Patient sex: M
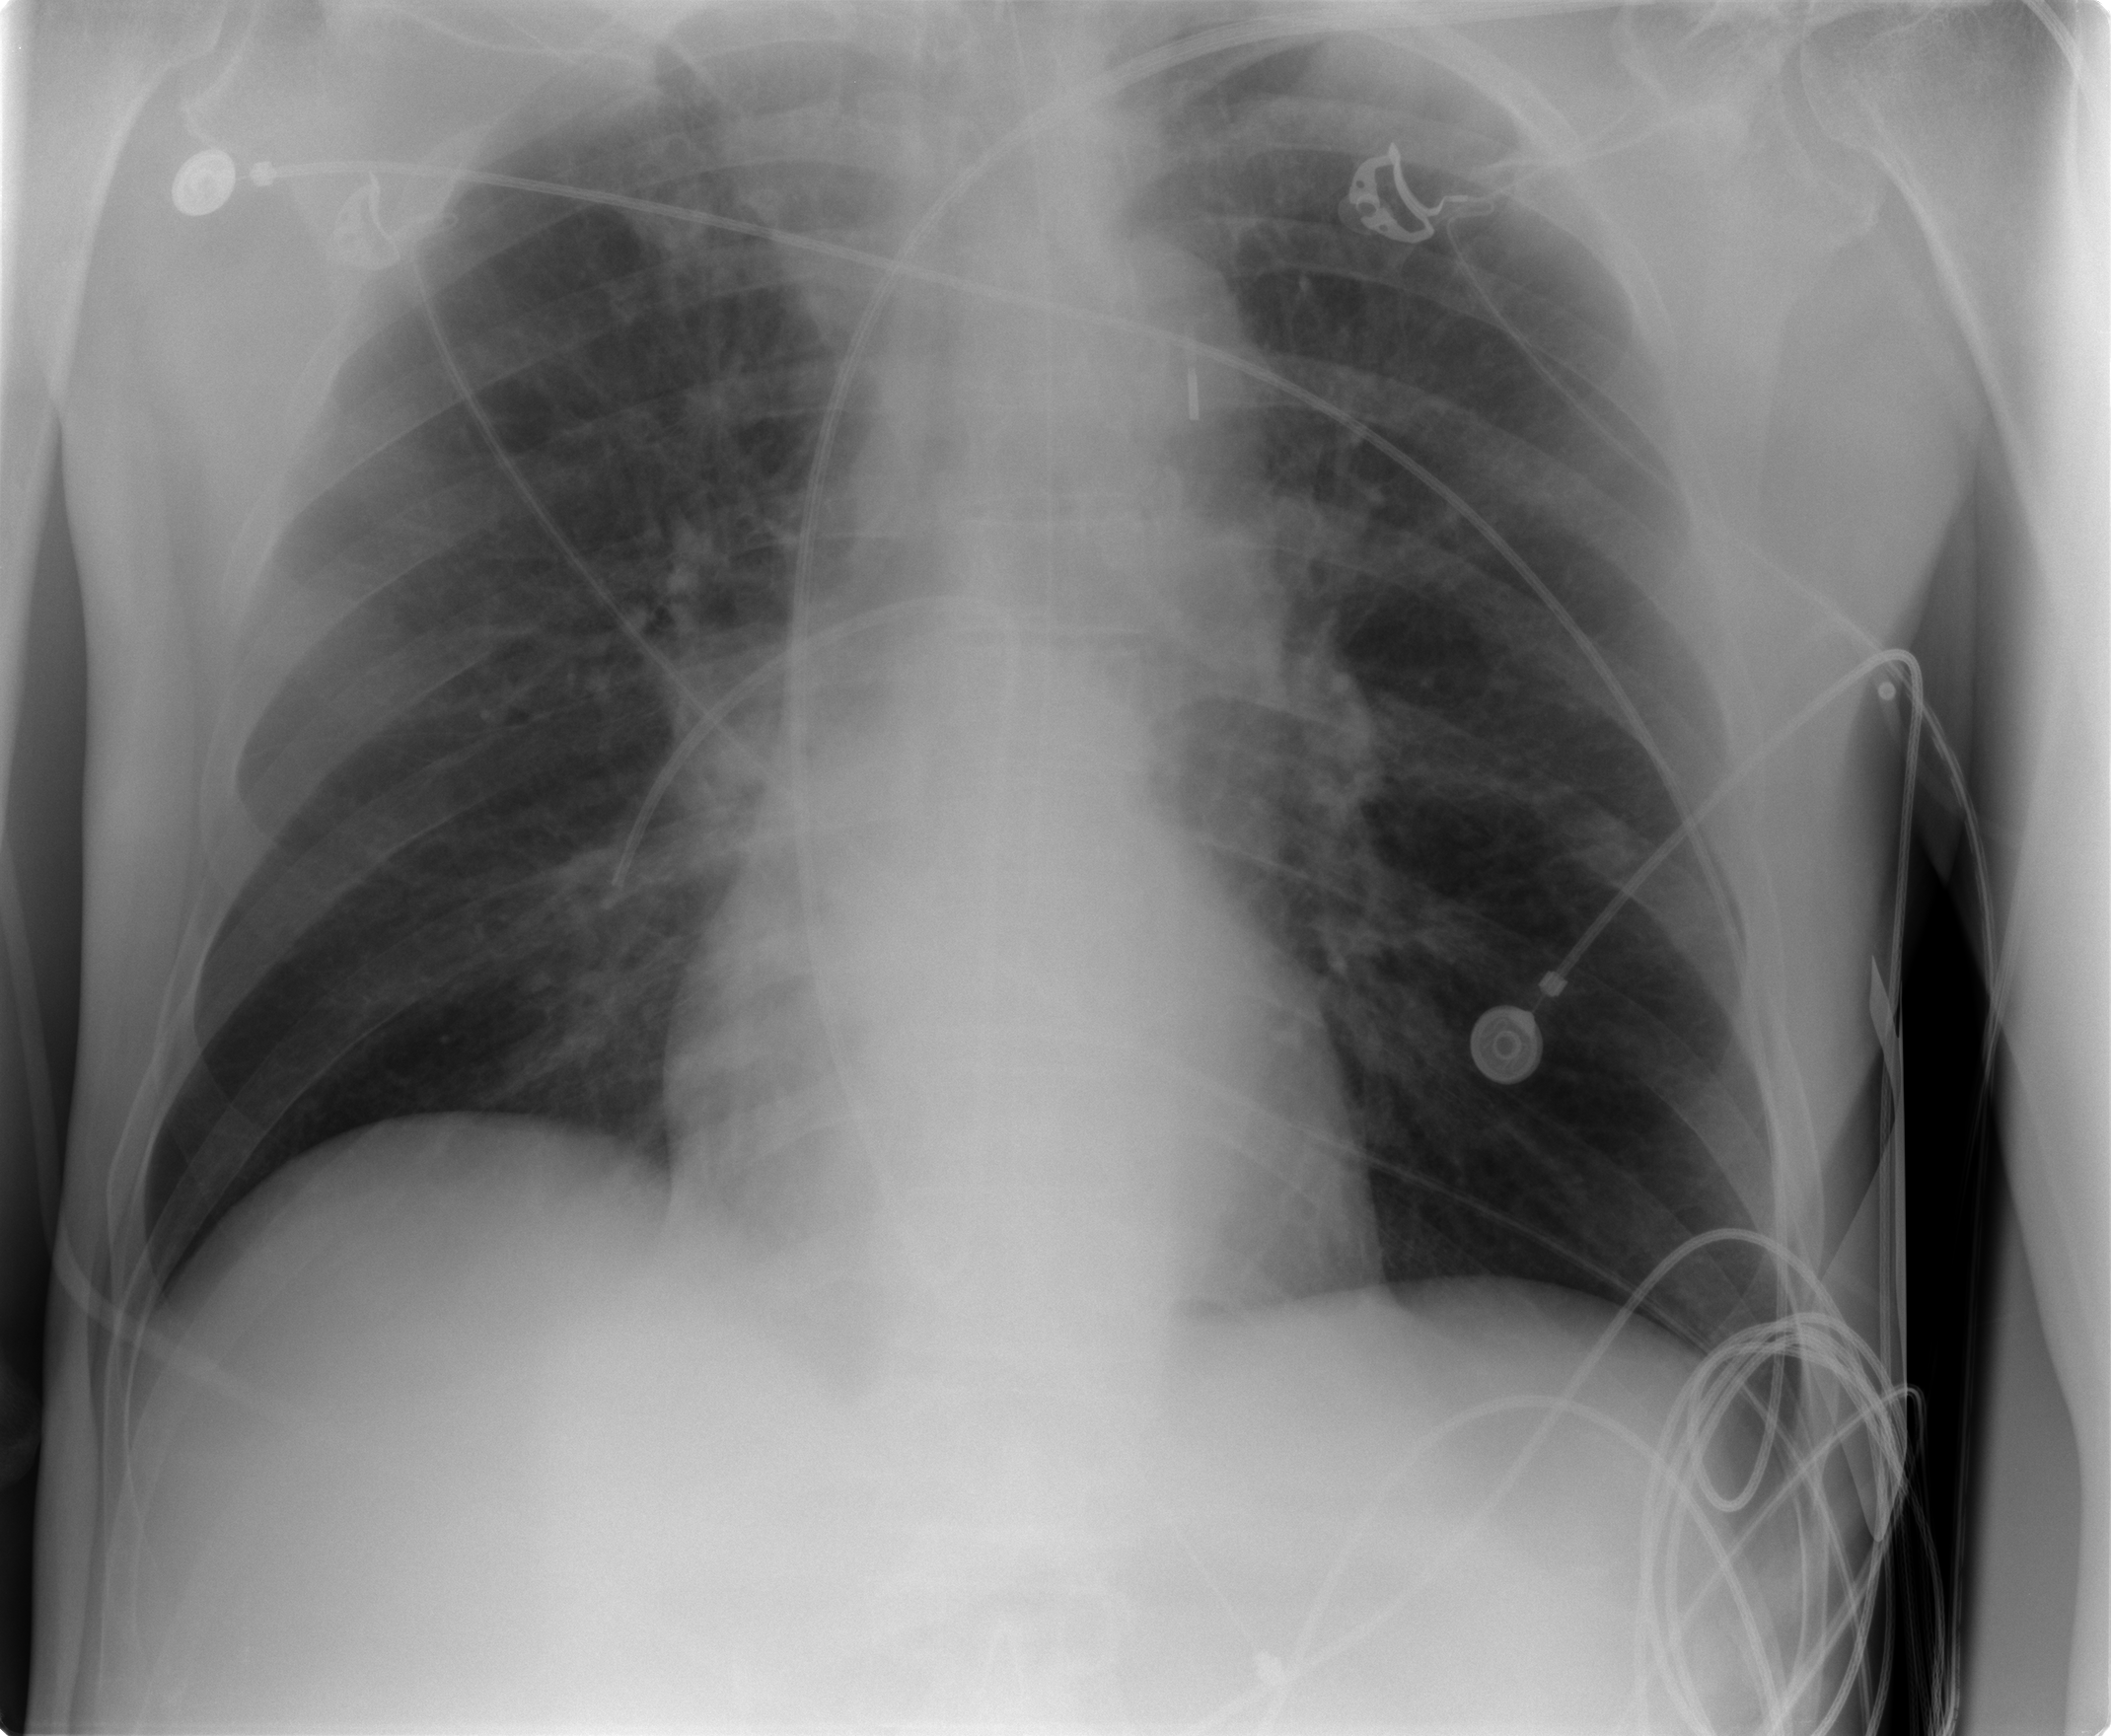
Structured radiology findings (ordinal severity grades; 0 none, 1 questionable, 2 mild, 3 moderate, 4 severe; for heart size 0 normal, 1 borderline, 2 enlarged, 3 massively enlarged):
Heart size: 0
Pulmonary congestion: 2
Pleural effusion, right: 0
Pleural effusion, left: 0
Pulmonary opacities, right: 0
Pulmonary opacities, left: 0
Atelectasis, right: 0
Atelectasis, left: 0